Question: I am using a BoxLayout and I have 2 JTextFields. I need to add some margin options to them because they are too close to the window border.

Code:
'''
JPanel top = new JPanel();
top.setLayout(new BoxLayout(top, BoxLayout.Y_AXIS));
top.add(new JLabel("Recipient:"));
recipient.setMaximumSize( recipient.getPreferredSize() );
top.add(recipient);
top.add(new JLabel("Subject:"));
subject.setMaximumSize( subject.getPreferredSize() );
top.add(subject);
top.add(new JLabel("Message:"));
add("North", top);
'''
If I add a HorizontalStrut, it affects only the Labels, and TextFields not. Thank you in advice!
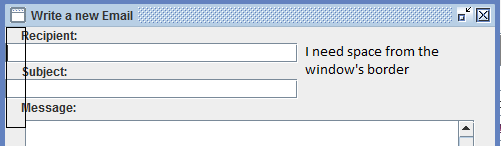
Answer: Add a 'Border' to the panel:
'''
JPanel top = new JPanel();
top.setBorder( BorderFactory.createEmptyBorder(....) );
'''
Read the section from the Swing tutorial on <URL> for more information and examples.